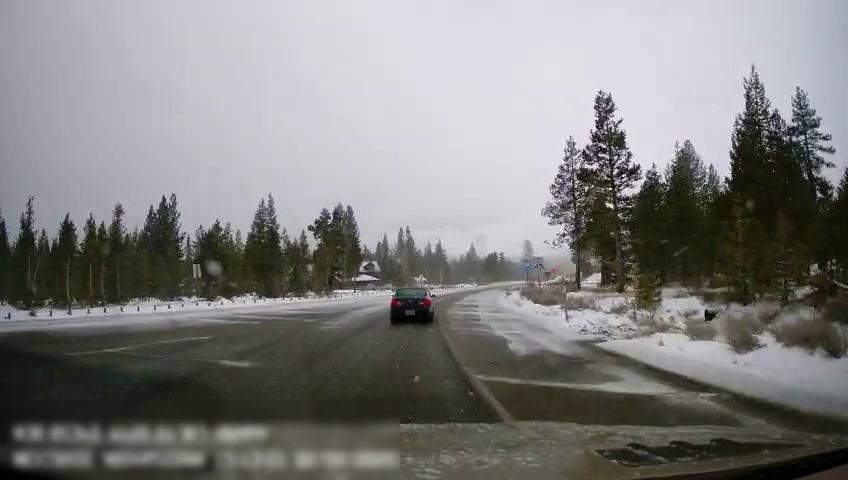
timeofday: Day
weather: Snowy
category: Drivable Space
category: Vehicles | Car
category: Traffic | Signs